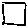
Label: square